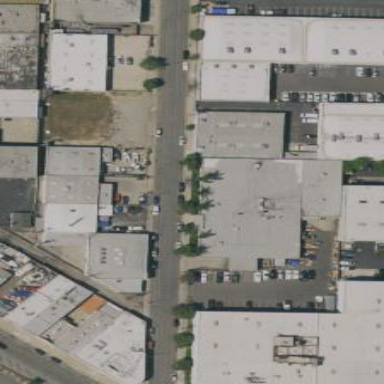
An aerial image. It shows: Industrial building.